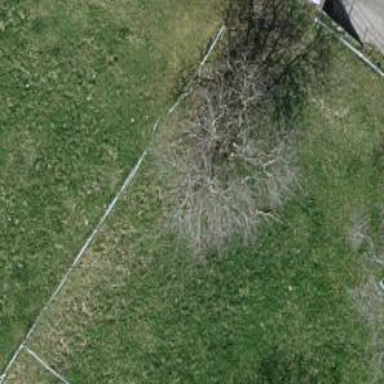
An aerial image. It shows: Beautiful tree in nature.